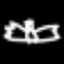
Label: angel